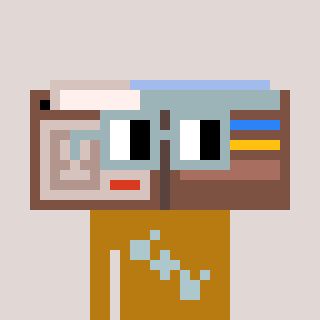
a pixel art character with square dark gray glasses, a wallet-shaped head and a gold-colored body on a warm background